一年级 · 算术
（12 分）看图列式并计算。

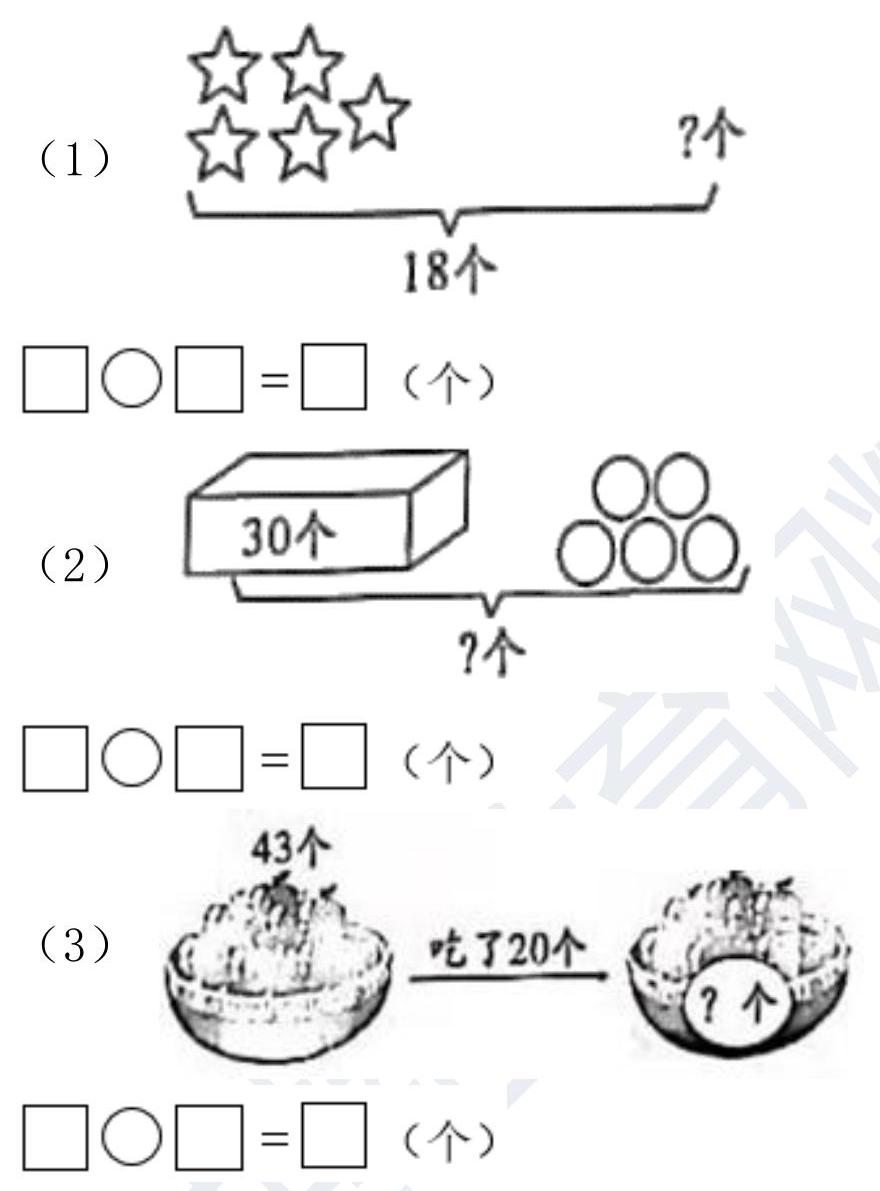
答案: (1) $18-5=13$ (个)

(2) $30+5=35$ (个)

(3) $43-20=23$ (个)